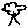
Label: tree